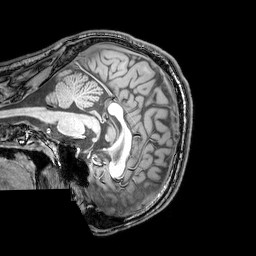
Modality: T1w
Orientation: sagittal
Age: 22
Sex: male
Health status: healthy
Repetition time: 0.081 s
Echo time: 0.037 s